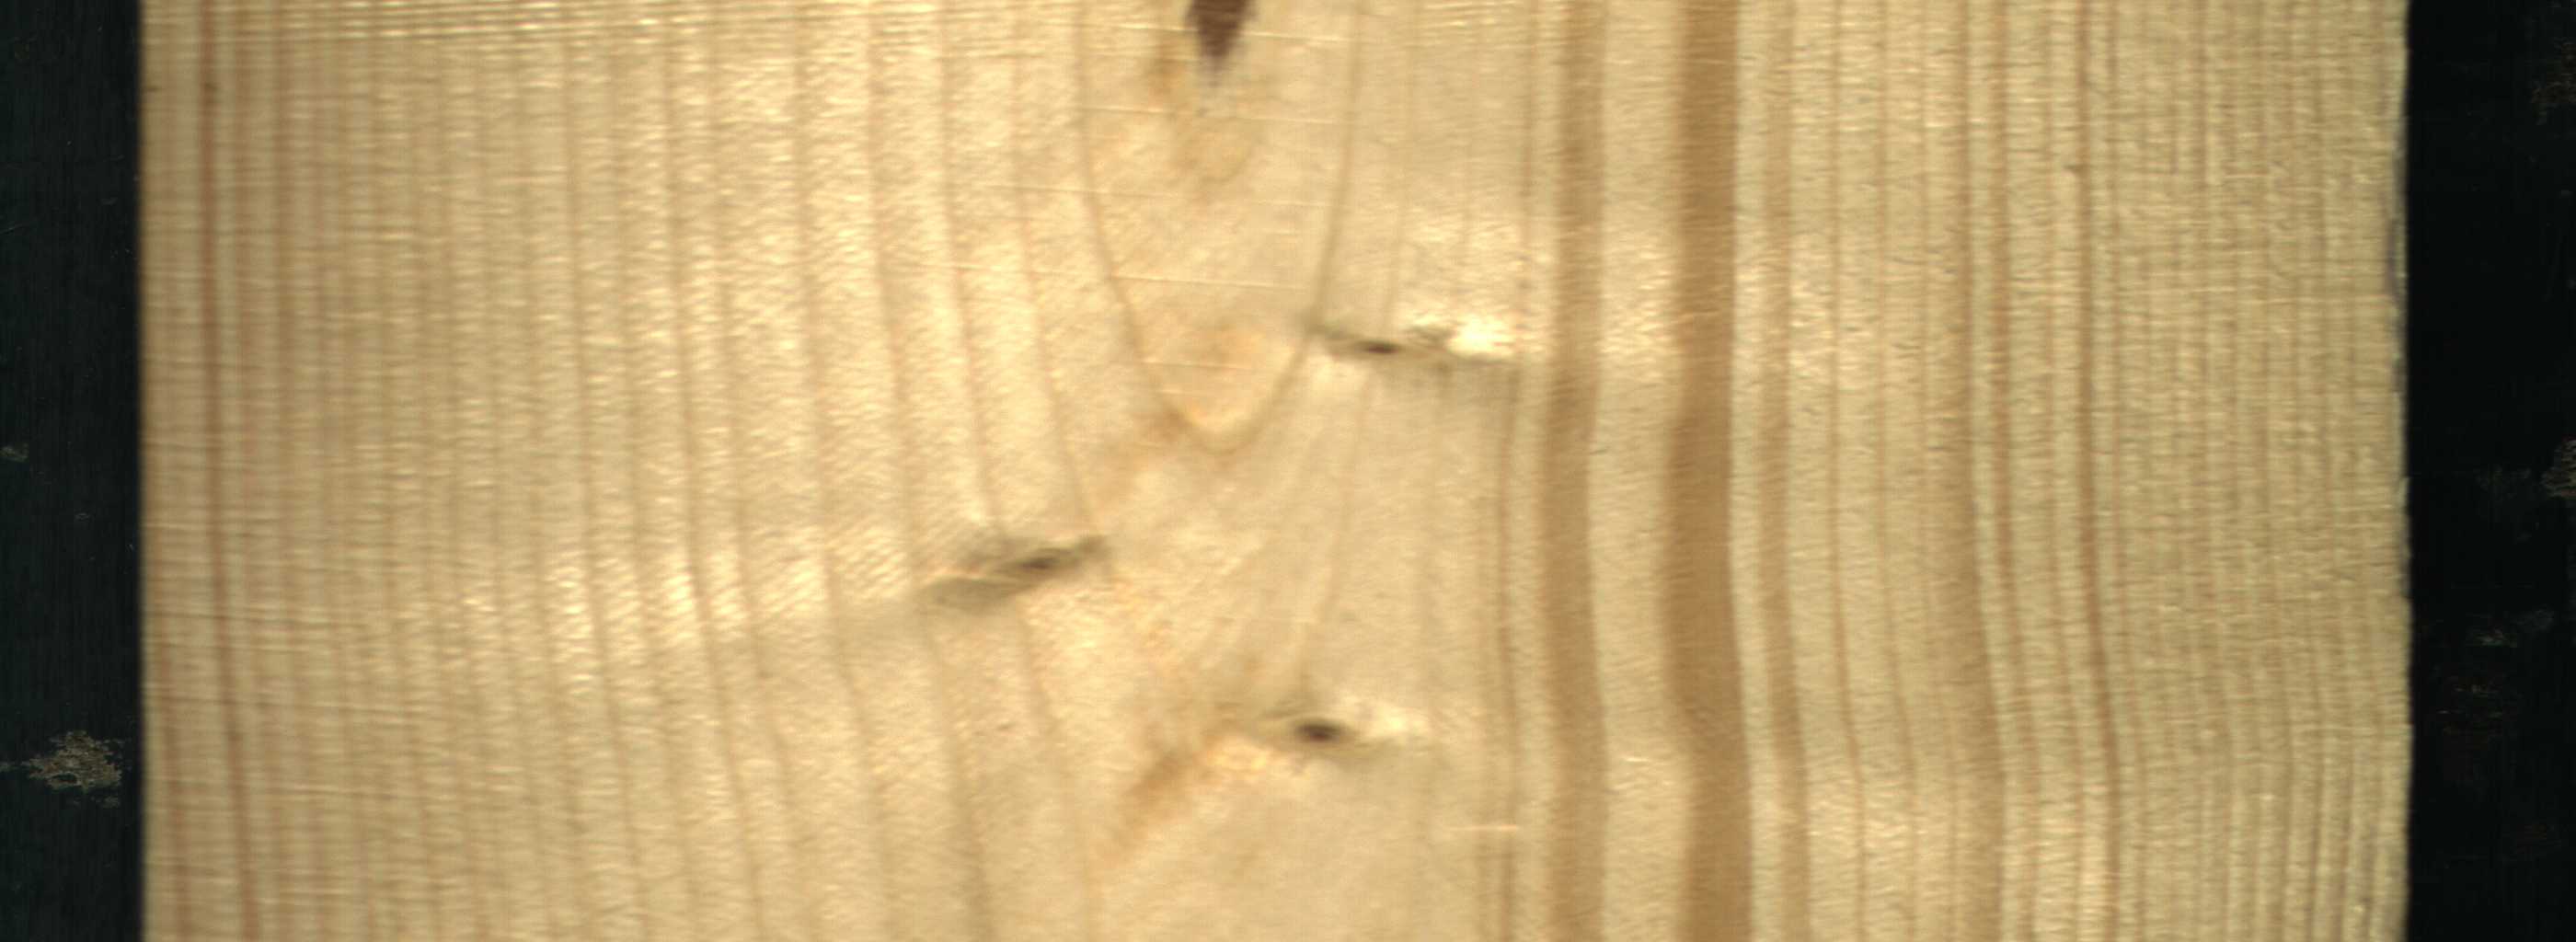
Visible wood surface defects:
Marrow
Quartzity
Live_Knot
Live_Knot
Live_Knot